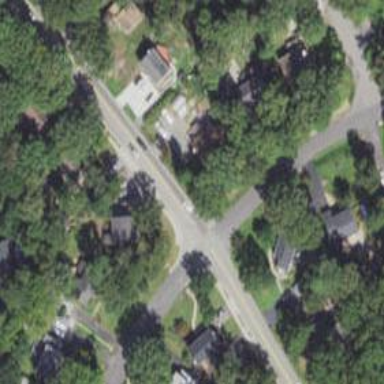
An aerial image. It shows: Road with stop sign.